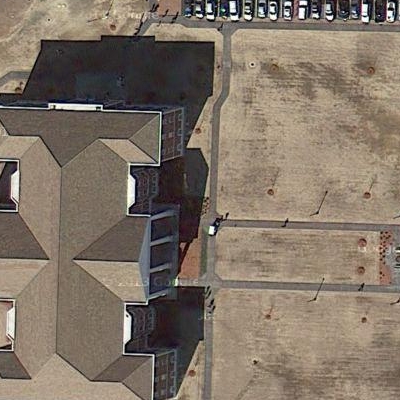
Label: Industry